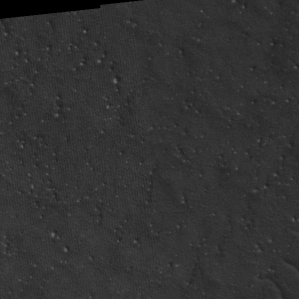
Label: non_frost